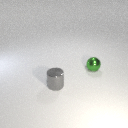
small gray metal cylinder to the left of small green metal sphere